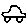
Label: car